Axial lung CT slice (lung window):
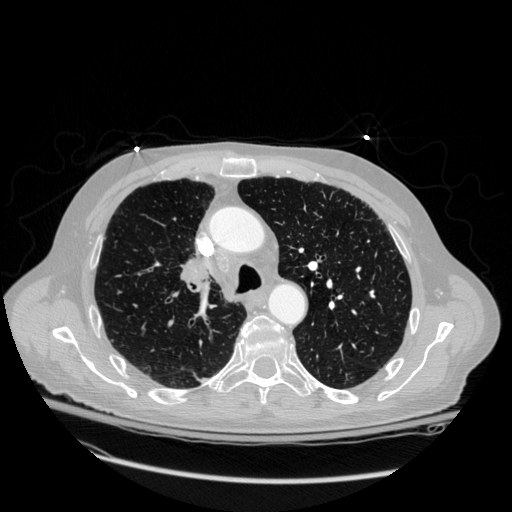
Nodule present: no